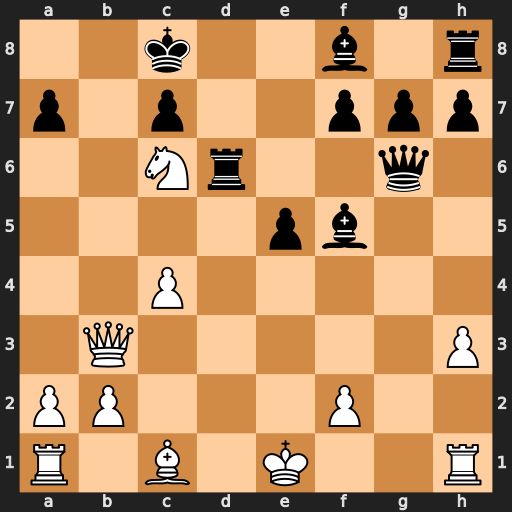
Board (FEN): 2k2b1r/p1p2ppp/2Nr2q1/4pb2/2P5/1Q5P/PP3P2/R1B1K2R
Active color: w
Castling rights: KQ
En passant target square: -
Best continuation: Qb8+ Kd7 Nxe5+